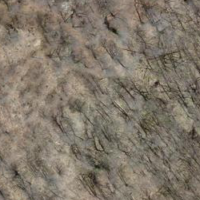
EUNIS habitat code: 41
Species observed at this site:
Geranium sanguineum